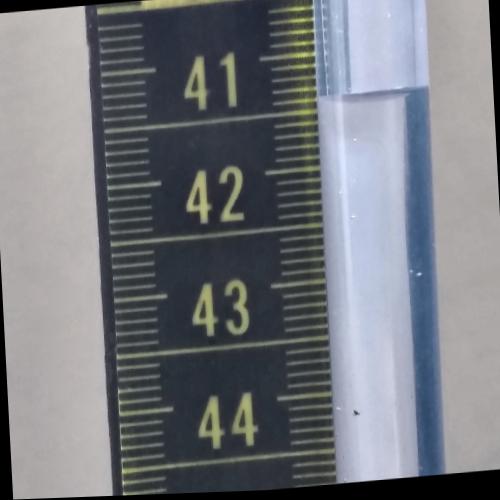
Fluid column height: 41.4 cm